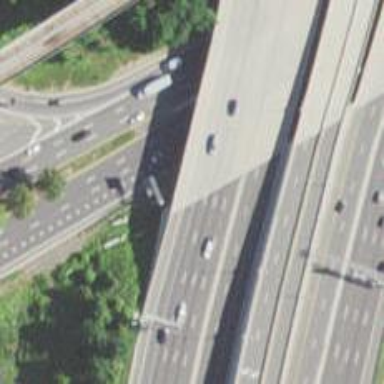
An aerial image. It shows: Bridge over motorway.